Question: am trying to make class which keeps data about student, and his courses list with marks. But when i tried to add data for testing i got error at "student.courses.Add(course);", that "Object reference not set to an instance of an object." Could anyone give me a hint what am doing wrong?
'''
static void Main(string[] args)
{
var student = new Student();
student.id = 1;
student.name = "John";
student.lastName = "K.";
var course = new Course();
course.code = 123;
course.nameOfCourse = "Course Name";
student.courses.Add(course);
}
'''
'''
public class Student
{
public int id { get; set; }
public string name { get; set; }
public string lastName { get; set; }
public List<Course> courses { get; set; }
}
public class Course
{
public int code { get; set; }
public string nameOfCourse { get; set; }
public int mark{ get; set; }
}
'''

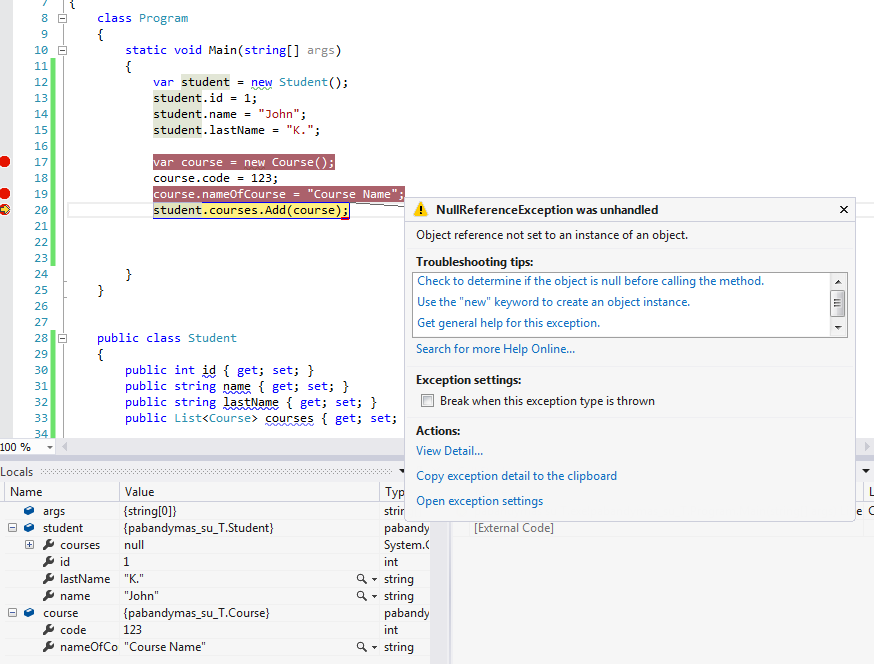
Answer: You are not initializing 'courses' property:
'''
var student = new Student();
student.Courses = new List<Course>();
student.Id = 1;
student.Name = "John";
student.LastName = "K.";
'''
But it is better to initialize it inside 'Student' class, so it would be:
'''
public class Student
{
private List<Course> courses = new List<Course>();
public int Id { get; set; }
public string Name { get; set; }
public string LastName { get; set; }
public List<Course> Courses
{
get
{
return courses;
}
set
{
courses = value;
}
}
}
'''
Side note: it is better to name public properties with Upper case and private fields with lower case.